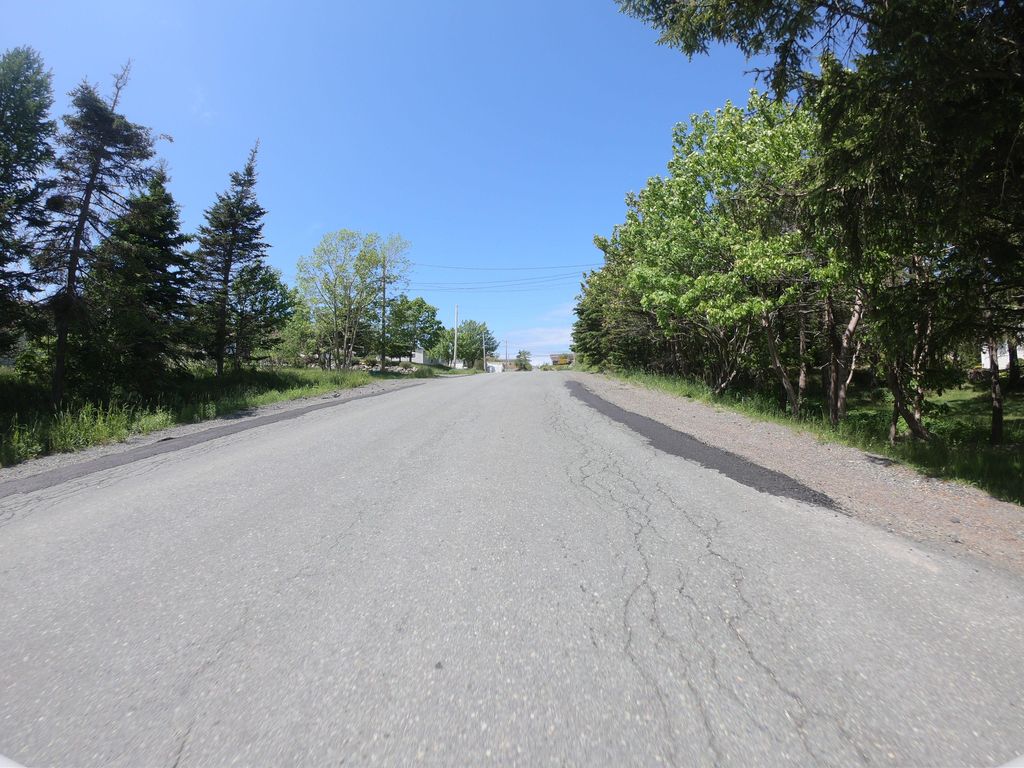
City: st_johns